Question: I need help, I am unable to display the seaborn plot well.

'''
import pandas as pd
import numpy as np
import matplotlib.pyplot as plt
import seaborn as sns
dataset = pd.read_csv('sales.csv', header=0,sep =',',
usecols = [1,2,3,4])
#remove NaN
dataset.dropna(inplace = True)
df = pd.DataFrame(data=dataset)
sns.regplot(data=df, x='TV', y='sales')
plt.show()
'''
As example for sales_csv :
'''
id,TV,radio,newspaper,sales
1,230.<PHONE>,37.8,69.2,22.1
2,1e12,39.3,45.1,10.4
3,17.2,45.9,69.3,9.3
4,151.5,41.3,58.5,18.5
5,180.8,10.8,58.4,12.9
5,180.8,10.8,58.4,12.9
6,8.7,48.9,75,7.2
7,57.5,32.8,23.5,11.8
8,120.2,19.6,11.6,13.2
9,8.6,2.1,1,4.8
10,199.8,2.6,21.2,10.6
11,66.1,5.8,24.2,8.6
12,214.7,24,4,17.4
13,23.8,35.1,65.9,9.2
14,97.5,7.6,7.2,9.7
15,1,32.9,46,19
16,195.4,47.7,52.9,22.4
17,67.8,36.6,114,12.5
18,281.4,39.6,55.8,24.4
19,69.2,20.5,18.3,11.3
20,147.3,23.9,19.1,14.6
21,218.4,27.7,53.4,18
22,237.4,5.1,23.5,12.5
23,13.2,15.9,49.6,5.6
24,228.3,16.9,26.2,15.5
25,62.3,12.6,18.3,9.7
26,262.9,3.5,19.5,12
27,142.9,29.3,12.6,15
28,240.1,16.7,22.9,15.9
29,248.8,27.1,22.9,18.9
30,70.6,16,40.8,10.5
31,292.9,28.3,43.2,21.4
32,112.9,17.4,38.6,11.9
33,97.2,1.5,30,9.6
34,1e12,20,0.3,17.4
'''
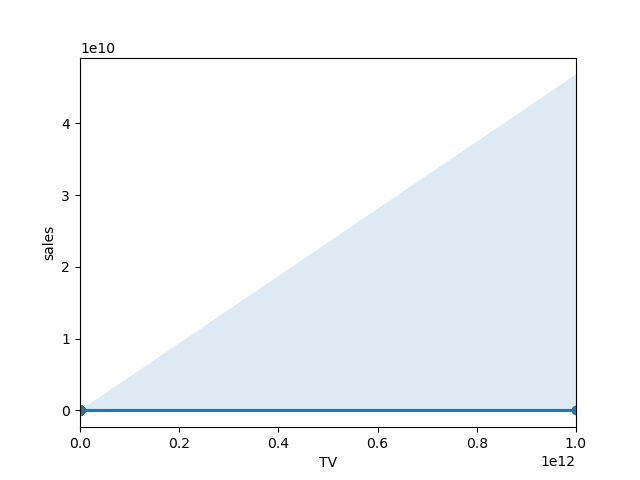
Answer: The main problem is that the dataset contains values of '1e12' used to represent NA. These values should be replaced or dropped. The easiest way to convert ''1e12'' to 'NA' is via the 'na_values='1e12'' parameter to 'pd.read_csv()'.
Alternatively, 'dataset.replace(1e12, pd.NA, inplace=True)' can be used to convert them later.
Note that 'dataset' already is a dataframe, so the call 'df = pd.DataFrame(data=dataset)' is unnecessary.
'''
import matplotlib.pyplot as plt
import seaborn as sns
import pandas as pd
dataset = pd.read_csv('sales.csv', header=0, sep=',', na_values='1e12',
usecols=[1, 2, 3, 4])
# remove NaN
dataset.dropna(inplace=True)
sns.regplot(data=dataset, x='TV', y='sales')
plt.show()
'''
<URL>